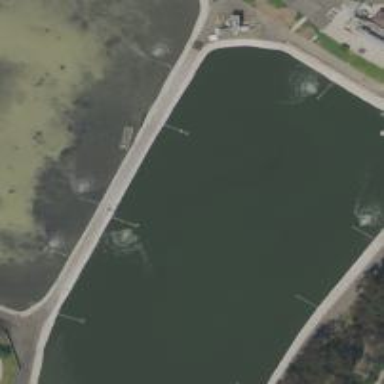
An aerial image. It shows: Reservoir of sewage water in natural setting.